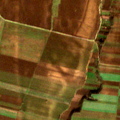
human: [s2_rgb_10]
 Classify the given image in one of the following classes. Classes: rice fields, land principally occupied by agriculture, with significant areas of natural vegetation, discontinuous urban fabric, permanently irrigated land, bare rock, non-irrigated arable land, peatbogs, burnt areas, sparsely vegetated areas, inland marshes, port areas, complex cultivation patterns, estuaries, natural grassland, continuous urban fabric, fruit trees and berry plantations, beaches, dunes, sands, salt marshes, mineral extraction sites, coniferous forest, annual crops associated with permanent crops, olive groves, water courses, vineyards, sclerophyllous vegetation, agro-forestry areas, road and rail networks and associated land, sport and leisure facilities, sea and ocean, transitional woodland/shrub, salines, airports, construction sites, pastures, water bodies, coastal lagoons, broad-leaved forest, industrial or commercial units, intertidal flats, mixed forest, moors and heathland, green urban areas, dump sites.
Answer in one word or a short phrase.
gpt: non-irrigated arable land, complex cultivation patterns